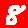
Digit: 8